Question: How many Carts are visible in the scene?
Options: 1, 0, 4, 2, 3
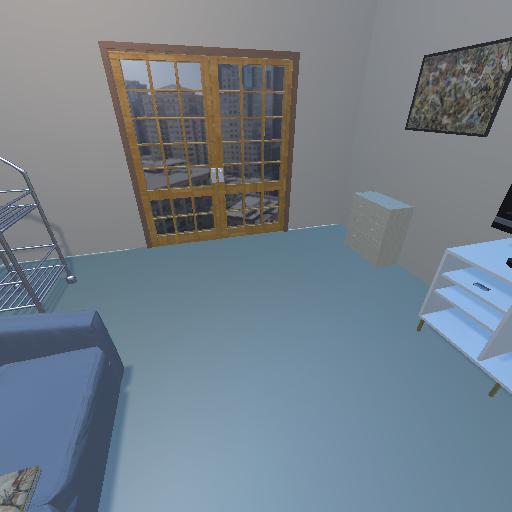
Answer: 1